【题型】填空题　【知识点】平面几何　【难度】hard
如图，四边形$ABCD$是等腰梯形且$AB = 2CD$，$M$、$N$是中位线$EF$上两点且$EM = MN = NF$，若$\overrightarrow{AB} = \vec{a}$，$\overrightarrow{BC} = \vec{b}$，用$\vec{a}$、$\vec{b}$的线性组合表示$\overrightarrow{GM} = \underline{\quad\quad}$。

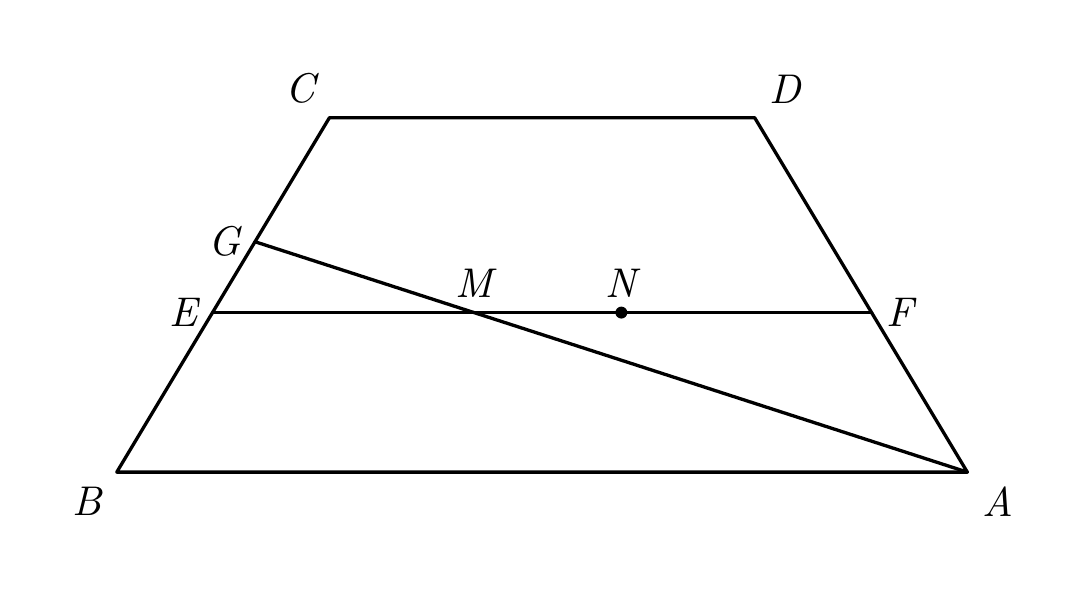
【解答】
【答案】$-\dfrac{1}{6}\vec{b} - \dfrac{1}{4}\vec{a}$

【知识点】梯形中位线定理、等腰梯形的性质定理、向量的线性运算、相似三角形的判定与性质综合

【分析】本题考查了相似三角形性质的判定及性质，等腰梯形的性质，等腰梯形的中位线，向量加减运算等，由等腰梯形的性质得$\overrightarrow{FE} = \dfrac{1}{2}(\overrightarrow{DC} + \overrightarrow{AB}) = \dfrac{3}{4}\vec{a}$，由相似三角形的判定及性质$\dfrac{EG}{BG} = \dfrac{ME}{AB}$，可得$\overrightarrow{EG} = \dfrac{1}{4}\overrightarrow{BG}$，由向量的和差得$\overrightarrow{GM} = \overrightarrow{GE} - \overrightarrow{ME}$，即可求解；掌握相似三角形性质的判定及性质，等腰梯形的性质，等腰梯形的中位线，向量加减运算，能用向量加减表示出所求向量是解题的关键。

【详解】解：$\because AB = 2CD$，$\overrightarrow{AB} = \vec{a}$，
$\therefore \overrightarrow{DC} = \dfrac{1}{2}\overrightarrow{AB} = \dfrac{1}{2}\vec{a}$，

$\because$ 四边形$ABCD$是等腰梯形，$M$、$N$是中位线$EF$，
$\therefore \overrightarrow{FE} = \dfrac{1}{2}(\overrightarrow{DC} + \overrightarrow{AB})$
$= \dfrac{3}{4}\overrightarrow{AB}$
$= \dfrac{3}{4}\vec{a}$，

$EF \parallel AB$，
$\therefore \triangle GEM \backsim \triangle GBA$，
$\therefore \dfrac{EG}{BG} = \dfrac{ME}{AB}$，

$\because EM = MN = NF$，
$\therefore \overrightarrow{ME} = \dfrac{1}{3}\overrightarrow{FE}$
$= \dfrac{1}{3} \times \dfrac{3}{4}\vec{a} = \dfrac{1}{4}\vec{a}$，
$\therefore ME = \dfrac{1}{4}AB$，
$\therefore \dfrac{ME}{AB} = \dfrac{1}{4}$，

$\therefore \dfrac{EG}{BG} = \dfrac{1}{4}$，
$\therefore \overrightarrow{EG} = \dfrac{1}{4}\overrightarrow{BG}$，

$\therefore \overrightarrow{EG} = \dfrac{1}{4}(\overrightarrow{BE} + \overrightarrow{EG})$
$= \dfrac{1}{4}\left(\dfrac{1}{2}\overrightarrow{BC} + \overrightarrow{EG}\right)$
$= \dfrac{1}{8}\vec{b} + \dfrac{1}{4}\overrightarrow{EG}$，

$\therefore \overrightarrow{EG} = \dfrac{1}{6}\vec{b}$，

$\therefore \overrightarrow{GM} = \overrightarrow{GE} - \overrightarrow{ME}$
$= -\overrightarrow{EG} - \overrightarrow{ME}$
$= -\dfrac{1}{6}\vec{b} - \dfrac{1}{4}\vec{a}$；

故答案为：$-\dfrac{1}{6}\vec{b} - \dfrac{1}{4}\vec{a}$。